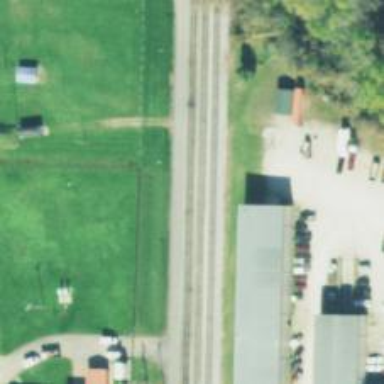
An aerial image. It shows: Railway siding for service.